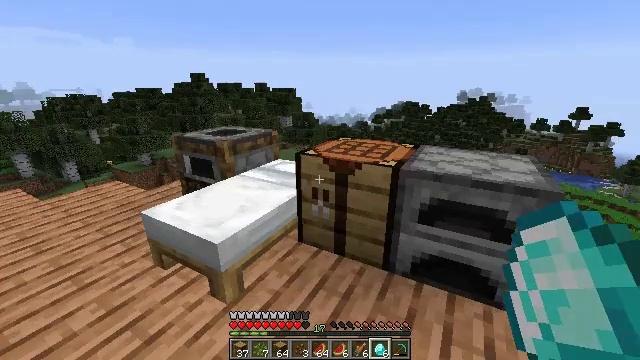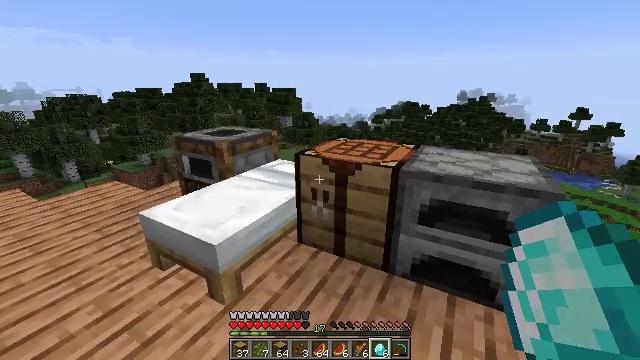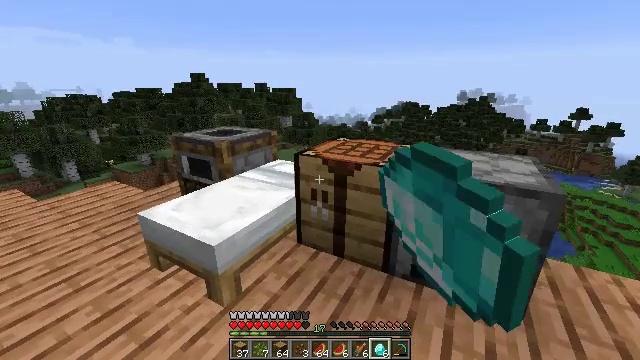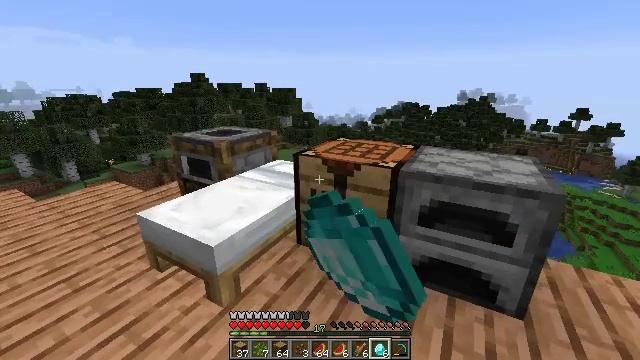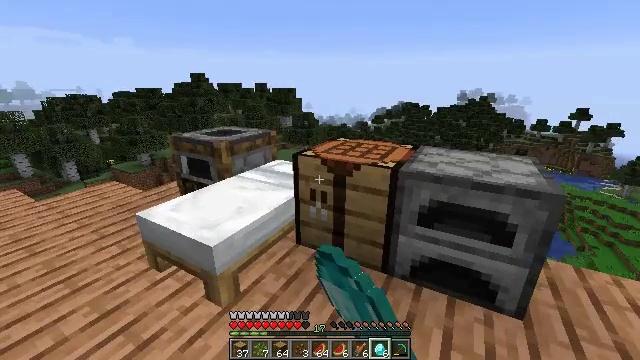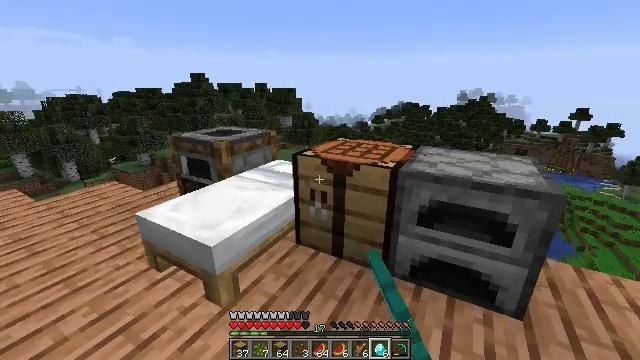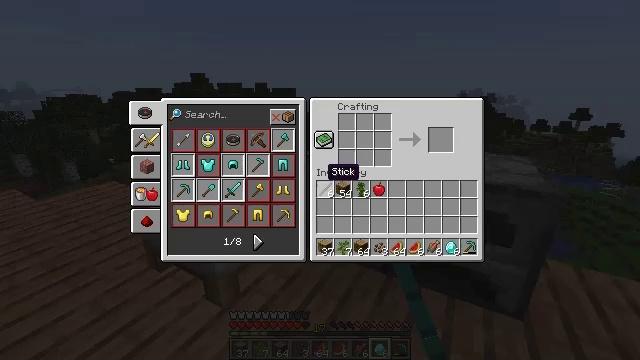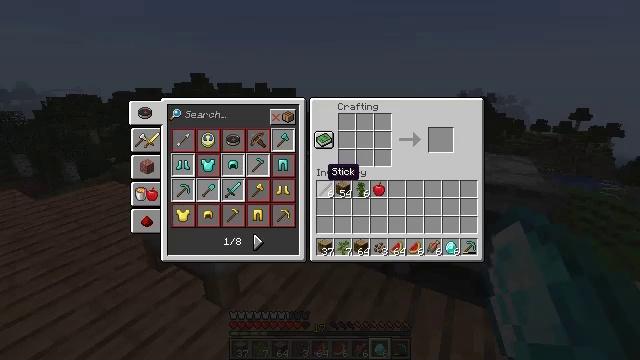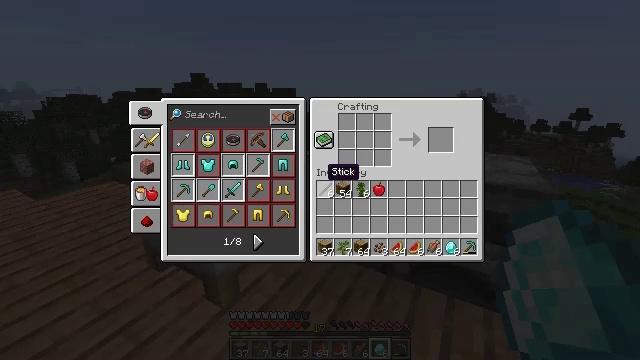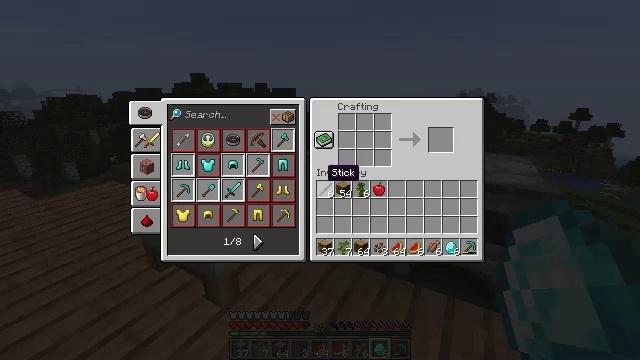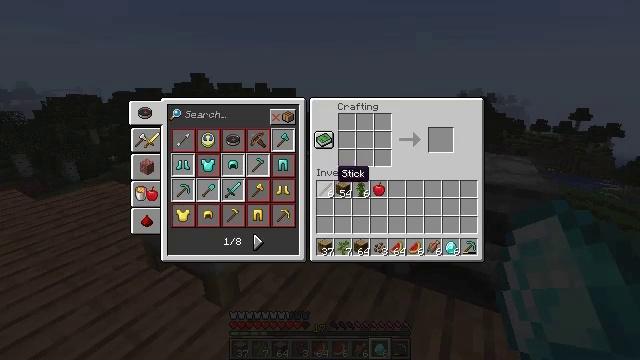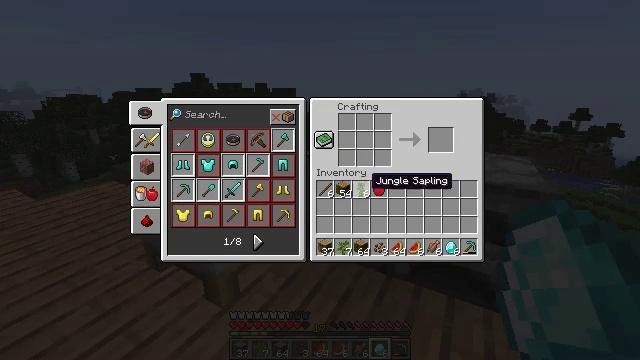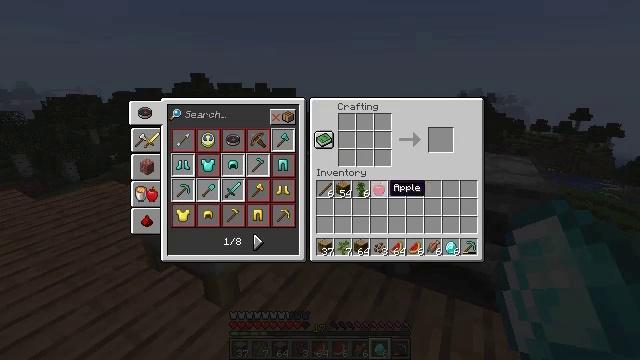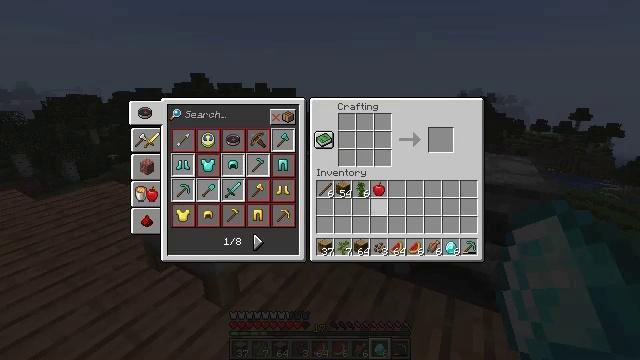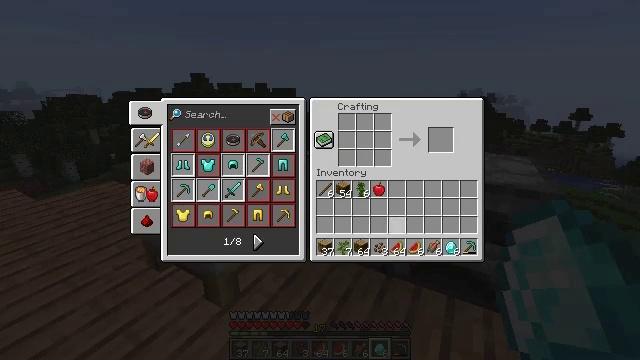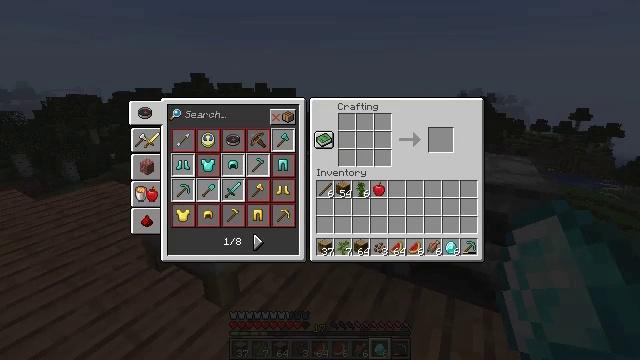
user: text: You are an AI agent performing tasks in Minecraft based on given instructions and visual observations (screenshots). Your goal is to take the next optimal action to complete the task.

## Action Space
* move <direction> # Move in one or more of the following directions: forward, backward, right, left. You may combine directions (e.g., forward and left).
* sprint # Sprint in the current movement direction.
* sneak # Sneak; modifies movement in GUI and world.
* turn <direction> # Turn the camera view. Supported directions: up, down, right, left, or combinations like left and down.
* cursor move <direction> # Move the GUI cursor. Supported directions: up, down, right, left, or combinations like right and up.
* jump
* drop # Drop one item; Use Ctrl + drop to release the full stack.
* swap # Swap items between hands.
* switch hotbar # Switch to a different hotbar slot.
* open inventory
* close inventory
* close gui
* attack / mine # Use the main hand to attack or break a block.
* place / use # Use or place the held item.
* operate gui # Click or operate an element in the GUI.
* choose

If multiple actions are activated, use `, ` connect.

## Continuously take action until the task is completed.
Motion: motion action
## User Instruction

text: Craft the diamond axe using sticks and diamonds.
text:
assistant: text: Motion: use / place
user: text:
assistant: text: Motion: use / place
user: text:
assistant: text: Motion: use / place
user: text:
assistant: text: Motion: no_op
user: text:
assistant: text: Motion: no_op
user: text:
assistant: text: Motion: open gui
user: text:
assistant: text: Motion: no_op
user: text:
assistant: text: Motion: no_op
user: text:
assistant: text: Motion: no_op
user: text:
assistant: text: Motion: cursor move right
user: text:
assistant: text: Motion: cursor move right and down
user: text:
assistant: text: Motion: cursor move right
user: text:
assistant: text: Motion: cursor move down
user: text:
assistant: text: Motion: cursor move down
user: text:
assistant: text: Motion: cursor move right and down
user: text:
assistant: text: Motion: cursor move right
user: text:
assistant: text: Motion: no_op
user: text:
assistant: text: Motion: no_op
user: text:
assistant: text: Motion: no_op
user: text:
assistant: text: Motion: no_op
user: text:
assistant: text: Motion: no_op
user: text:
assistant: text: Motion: no_op
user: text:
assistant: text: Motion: no_op
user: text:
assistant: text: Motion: no_op
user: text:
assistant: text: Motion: operate gui
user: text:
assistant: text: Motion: operate gui
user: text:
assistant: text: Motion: operate gui
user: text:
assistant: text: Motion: cursor move up
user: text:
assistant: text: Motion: cursor move left and up
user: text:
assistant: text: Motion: cursor move left and up